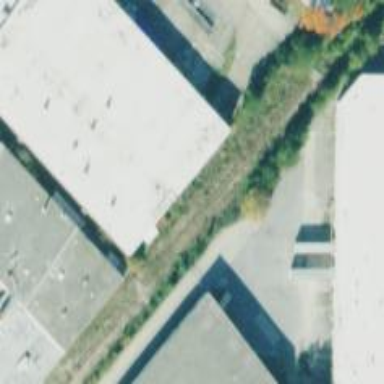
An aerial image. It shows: Abandoned spur railway.